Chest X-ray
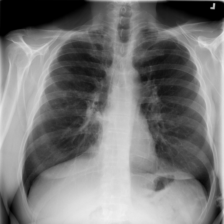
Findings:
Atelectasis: negative
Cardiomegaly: negative
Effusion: negative
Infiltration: negative
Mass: negative
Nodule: negative
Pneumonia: negative
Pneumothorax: negative
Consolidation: positive
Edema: negative
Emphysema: negative
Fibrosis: negative
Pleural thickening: negative
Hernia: negative